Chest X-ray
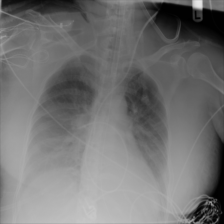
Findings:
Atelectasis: negative
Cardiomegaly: negative
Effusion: negative
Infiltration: negative
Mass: negative
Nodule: negative
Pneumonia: negative
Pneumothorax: negative
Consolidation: negative
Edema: negative
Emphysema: negative
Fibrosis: negative
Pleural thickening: negative
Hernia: negative